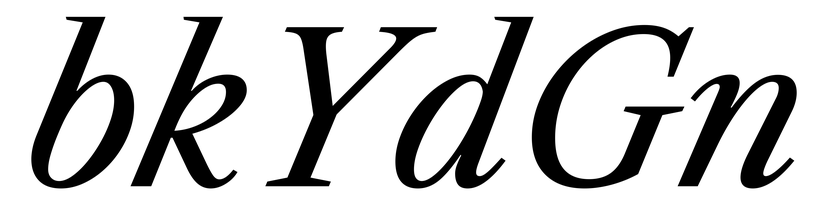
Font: LibreCaslonText-Italic_Italic